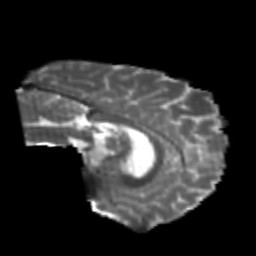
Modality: T2w
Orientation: sagittal
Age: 24
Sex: male
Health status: healthy
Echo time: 0.074 s